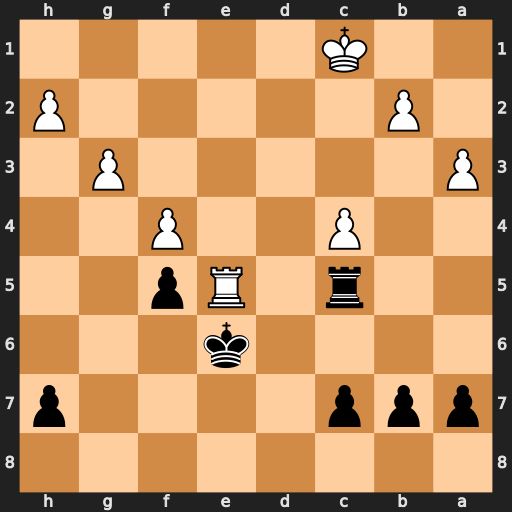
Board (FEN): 8/ppp4p/4k3/2r1Rp2/2P2P2/P5P1/1P5P/2K5
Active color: b
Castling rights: -
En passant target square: -
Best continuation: Rxe5 fxe5 Kxe5